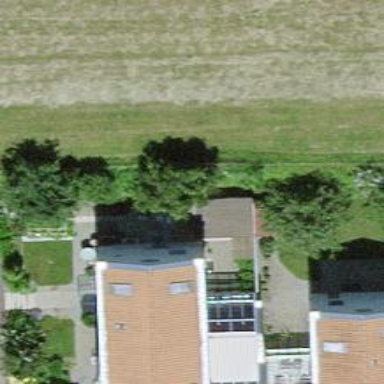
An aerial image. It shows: Residential building.